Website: macys
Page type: customer-info-address
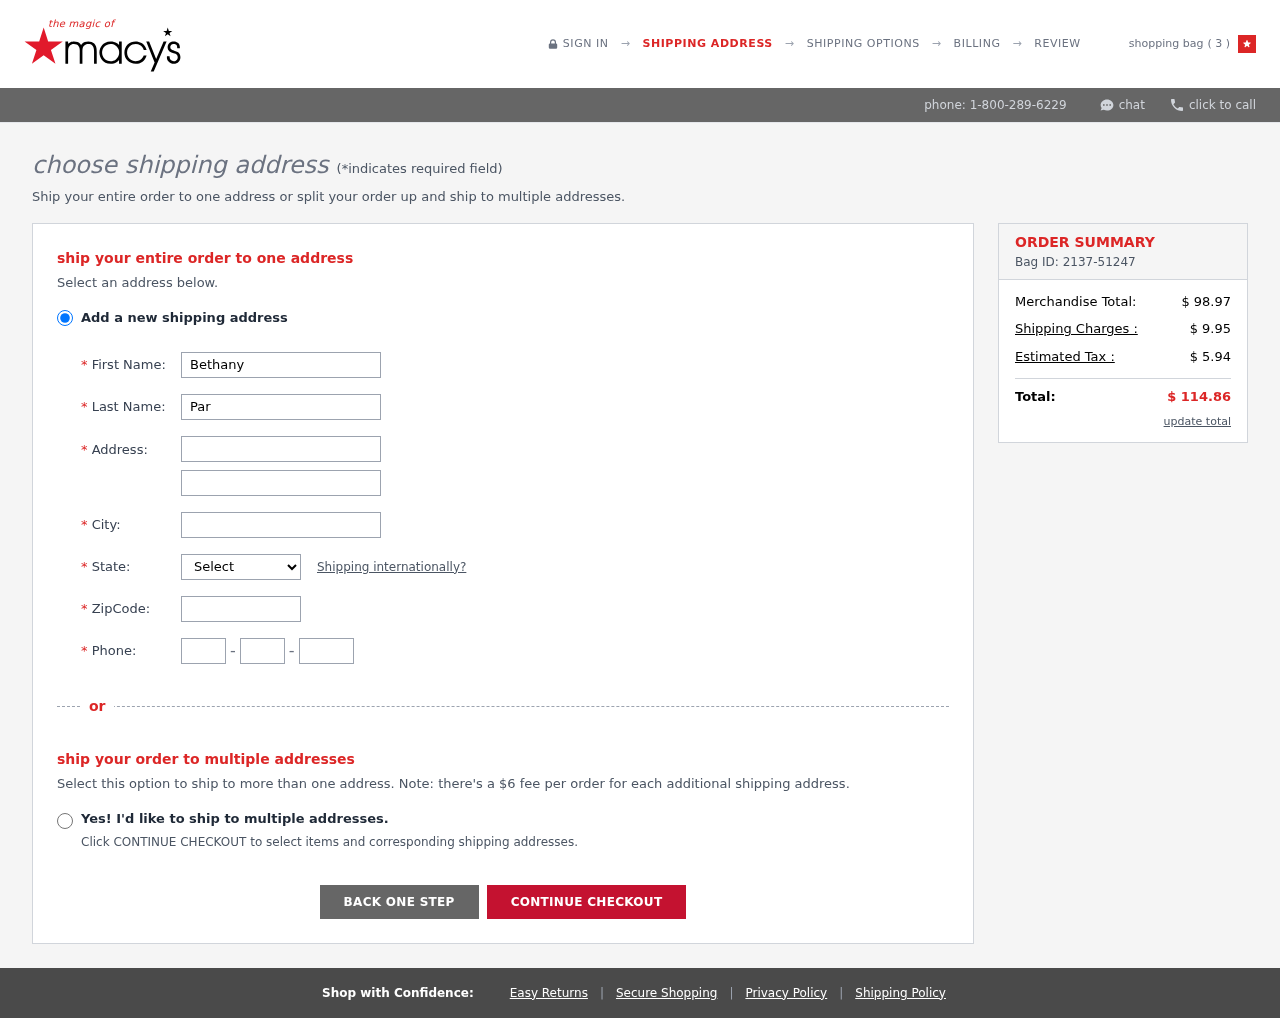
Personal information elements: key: PII_CITY
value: East Danielton
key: PII_FIRSTNAME
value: Bethany
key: PII_LASTNAME
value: Parker
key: PII_PHONE_AREA
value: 407
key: PII_PHONE_PREFIX
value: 211
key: PII_PHONE_SUFFIX
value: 2551
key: PII_POSTCODE
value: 62310
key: PII_STATE_ABBR
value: OR
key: PII_STREET
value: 2247 Weeks Meadows
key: PII_STREET2
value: Apt. 497
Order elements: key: ORDER_NUM_ITEMS
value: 3
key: ORDER_ID
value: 2137-51247
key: ORDER_SUBTOTAL
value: $ 98.97
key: ORDER_SHIPPING_COST
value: $ 9.95
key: ORDER_TAX
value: $ 5.94
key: ORDER_TOTAL
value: $ 114.86